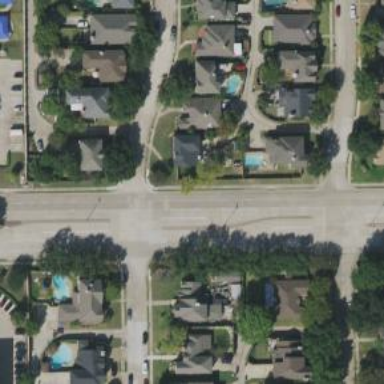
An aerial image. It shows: Secondary road with separate sidewalk.